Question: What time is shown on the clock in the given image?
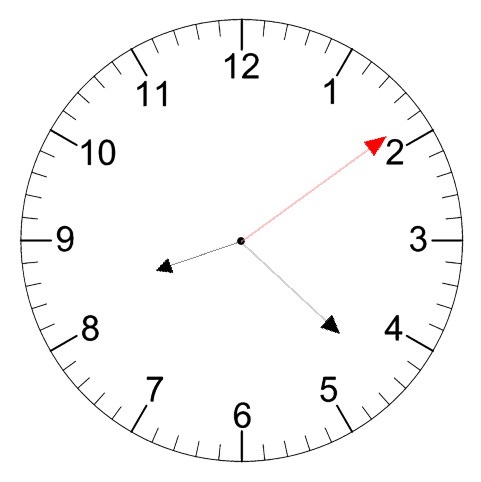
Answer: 08:22:09